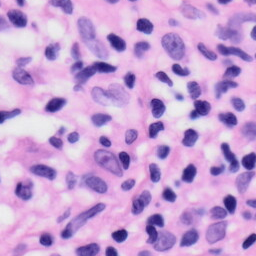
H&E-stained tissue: Skin